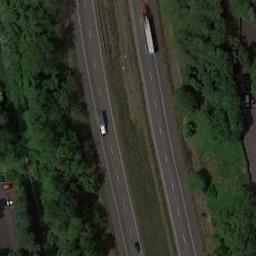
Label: freeway